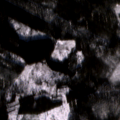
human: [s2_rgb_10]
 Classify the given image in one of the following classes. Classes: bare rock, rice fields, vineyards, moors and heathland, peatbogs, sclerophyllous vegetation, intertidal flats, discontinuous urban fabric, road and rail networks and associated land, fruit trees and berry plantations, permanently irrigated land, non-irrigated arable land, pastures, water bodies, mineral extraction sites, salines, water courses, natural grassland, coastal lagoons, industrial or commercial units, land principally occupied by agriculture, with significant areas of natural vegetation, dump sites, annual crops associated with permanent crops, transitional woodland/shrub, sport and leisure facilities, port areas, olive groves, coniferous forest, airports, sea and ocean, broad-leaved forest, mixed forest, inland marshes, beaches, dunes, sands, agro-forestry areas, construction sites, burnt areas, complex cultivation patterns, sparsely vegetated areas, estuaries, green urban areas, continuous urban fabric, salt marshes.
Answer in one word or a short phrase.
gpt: coniferous forest, mixed forest, transitional woodland/shrub